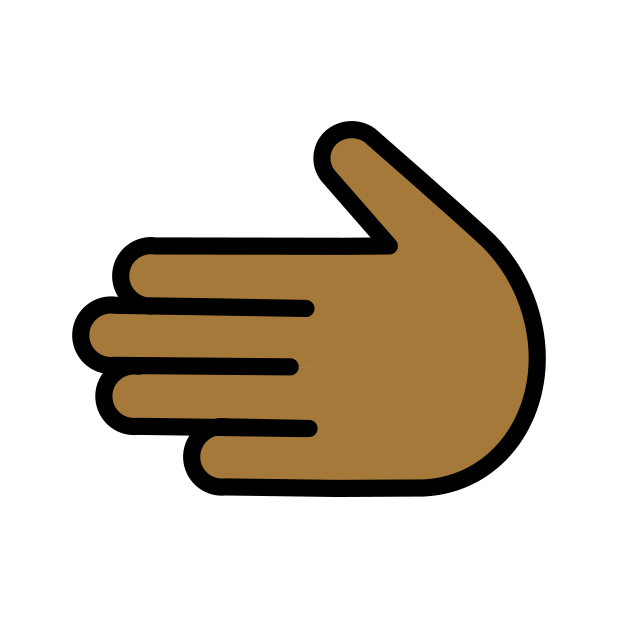
leftwards hand: medium-dark skin tone